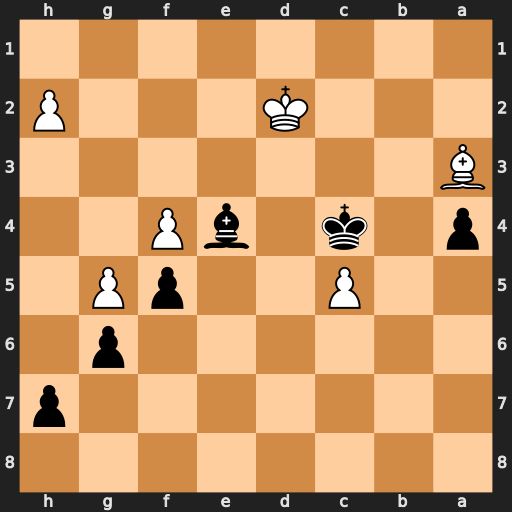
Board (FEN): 8/7p/6p1/2P2pP1/p1k1bP2/B7/3K3P/8
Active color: b
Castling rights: -
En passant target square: -
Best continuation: Kb3 c6 Kxa3 c7 Bb7